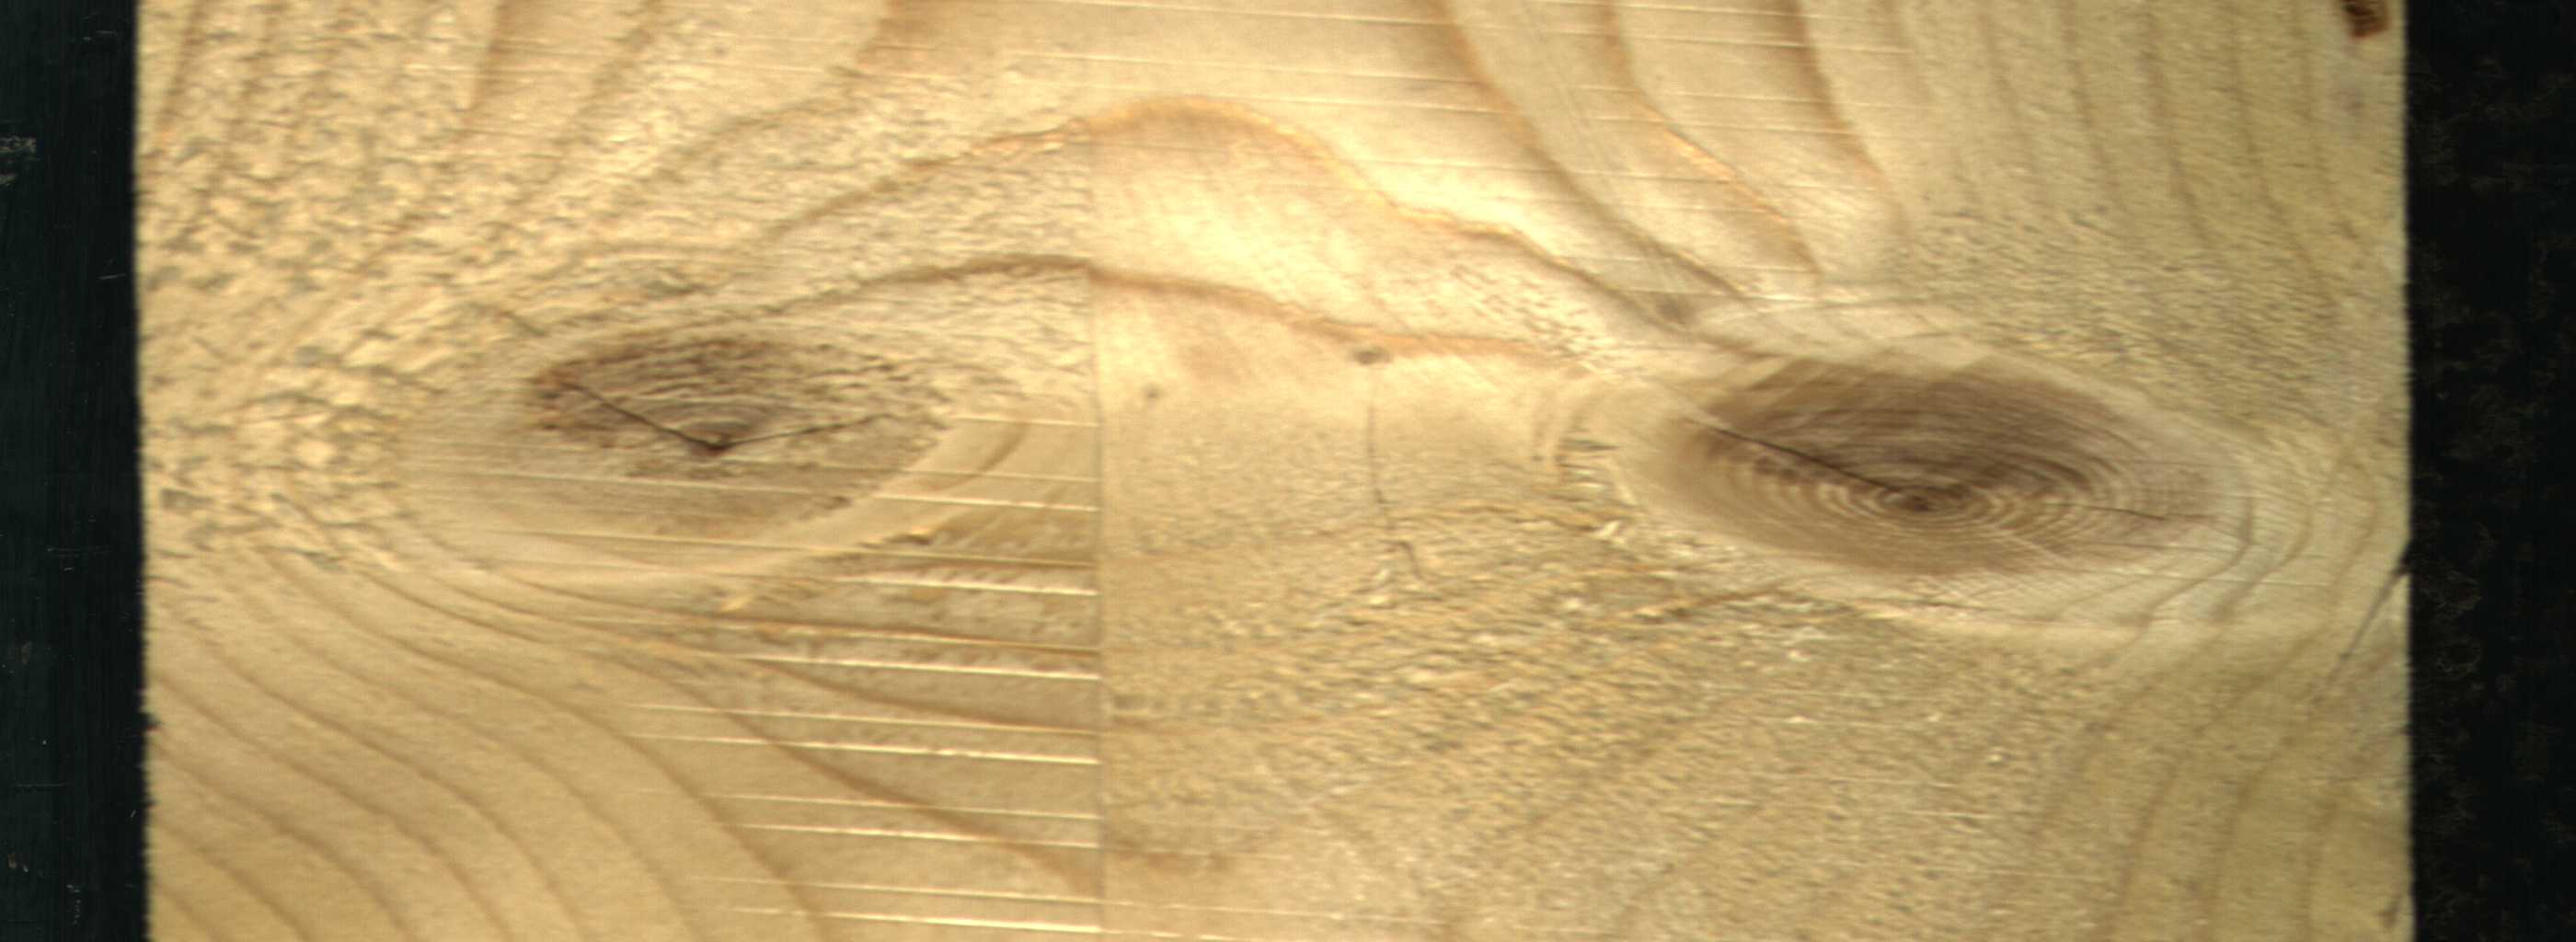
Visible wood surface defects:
resin
knot_with_crack
knot_with_crack